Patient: sex M, age 48
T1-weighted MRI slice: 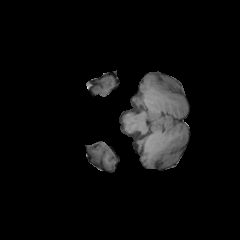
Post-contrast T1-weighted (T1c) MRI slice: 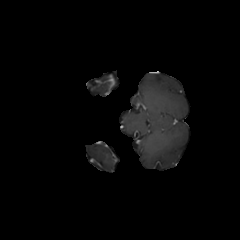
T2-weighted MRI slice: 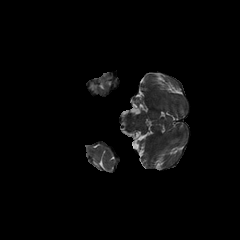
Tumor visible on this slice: no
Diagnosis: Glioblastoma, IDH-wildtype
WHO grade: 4